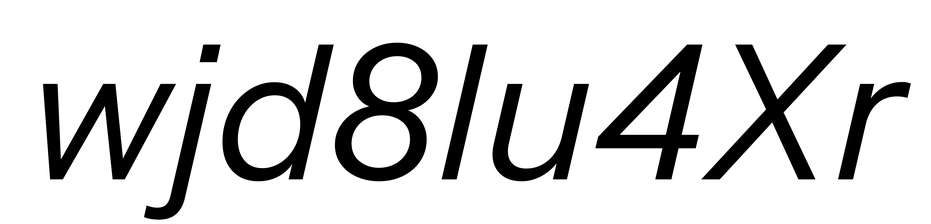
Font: InstrumentSans-Italic_Italic